Interaction volume radius: 5 \u00c5
Interaction volume height: 35 \u00c5
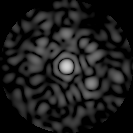
Disorder parameter: 0.8101